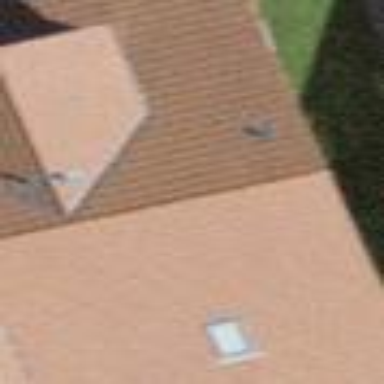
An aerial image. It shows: Residential building with gabled roof oriented across.